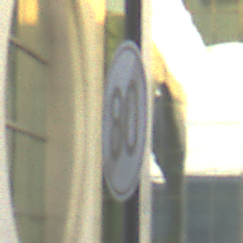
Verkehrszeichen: EndeGeschwindigkeit80
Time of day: SunriseSunset
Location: Outdoor (Urban)
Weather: PartlyCloudy
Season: NotSpecified
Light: Natural